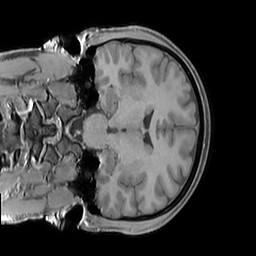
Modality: T1w
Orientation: coronal
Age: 23
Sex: female
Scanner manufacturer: philips
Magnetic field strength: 3 T
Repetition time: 0.0076 s
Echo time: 0.002401 s